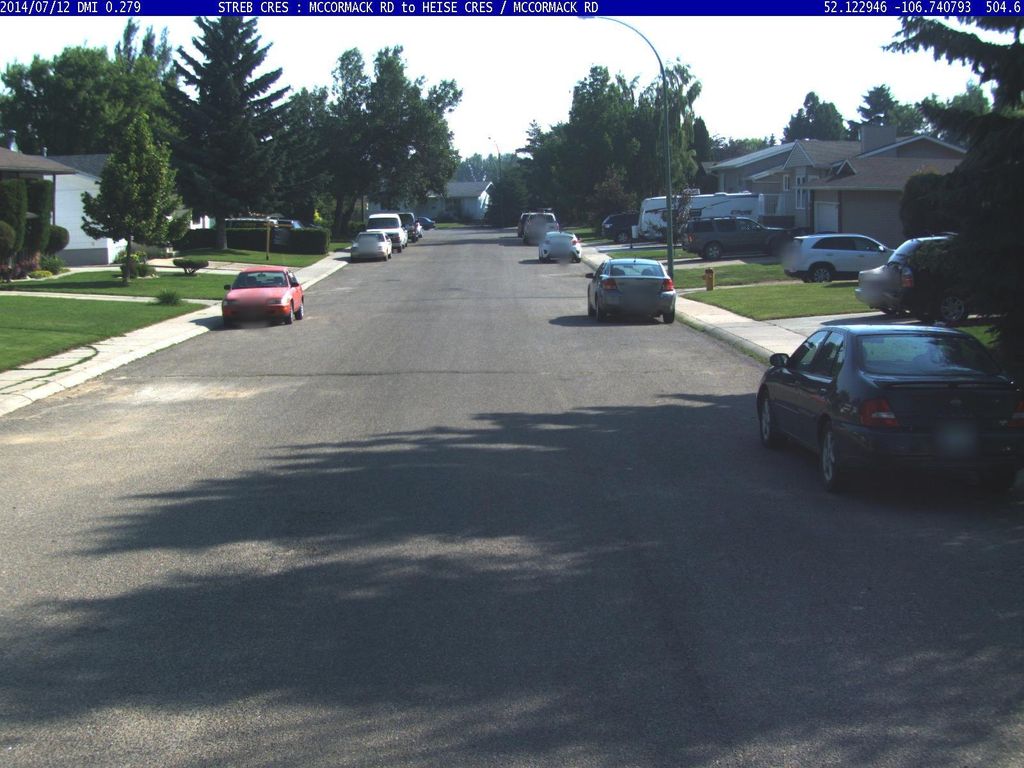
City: saskatoon